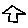
Label: house